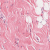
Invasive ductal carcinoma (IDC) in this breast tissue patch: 0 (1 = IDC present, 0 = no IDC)